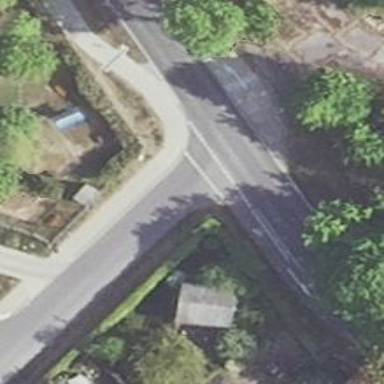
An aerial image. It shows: Road with "give way" sign.